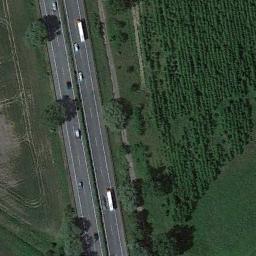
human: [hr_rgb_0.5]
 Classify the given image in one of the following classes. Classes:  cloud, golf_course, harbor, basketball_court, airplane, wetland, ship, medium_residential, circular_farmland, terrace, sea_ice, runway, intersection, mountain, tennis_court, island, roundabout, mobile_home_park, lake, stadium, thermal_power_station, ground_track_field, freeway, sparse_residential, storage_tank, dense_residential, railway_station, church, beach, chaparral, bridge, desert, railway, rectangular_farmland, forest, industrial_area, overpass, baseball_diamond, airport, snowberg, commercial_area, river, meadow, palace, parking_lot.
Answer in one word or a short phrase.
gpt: freeway